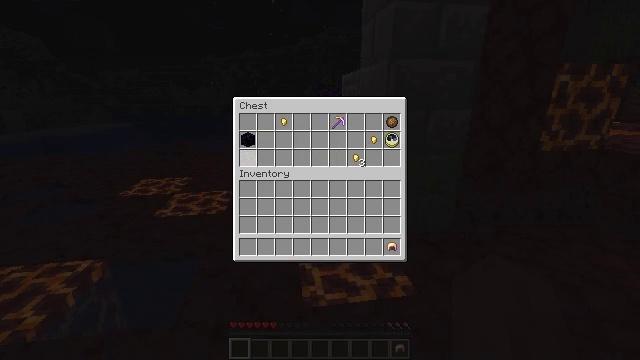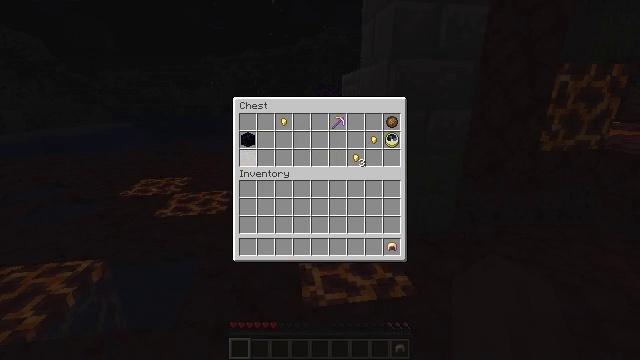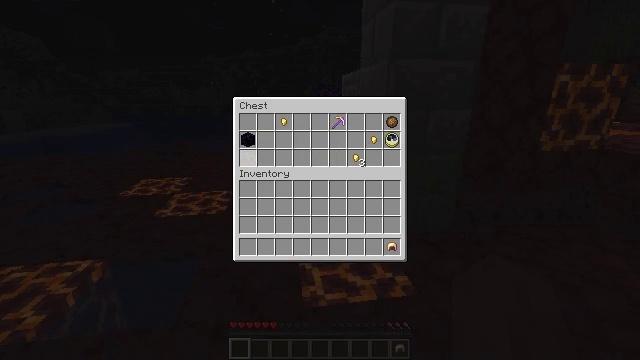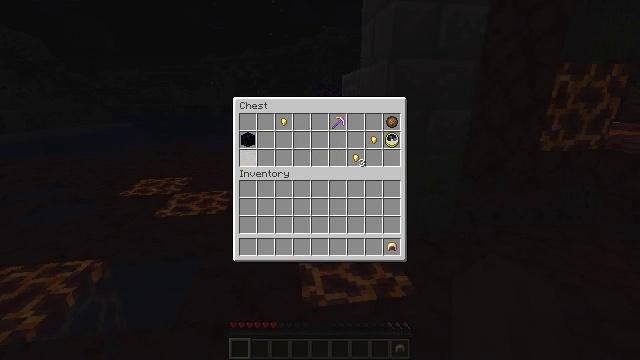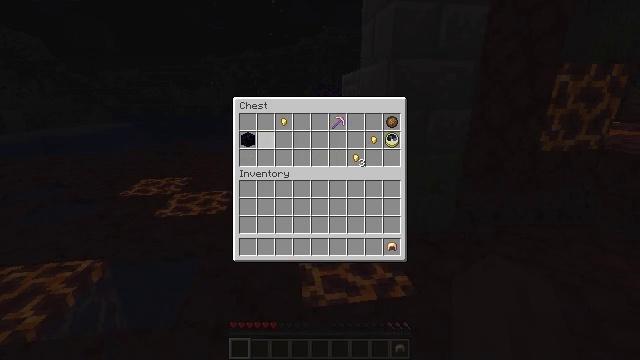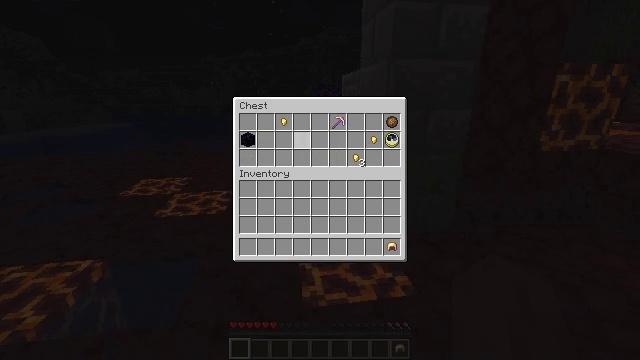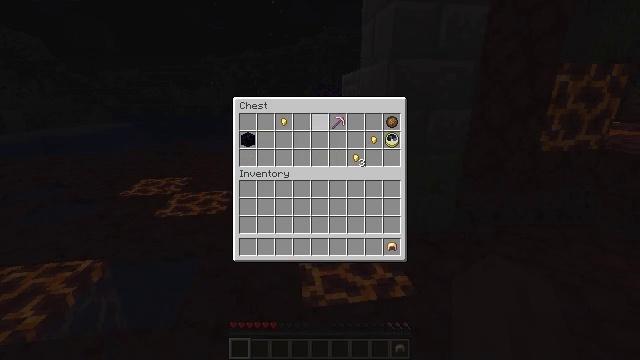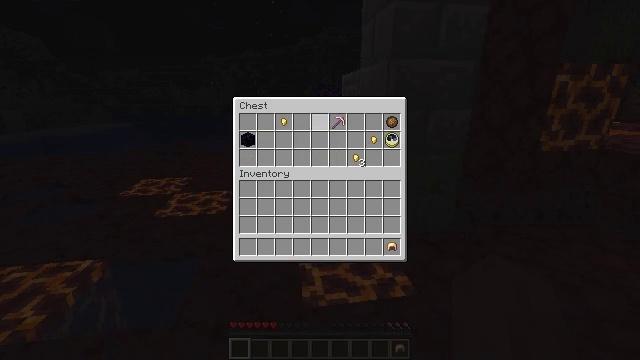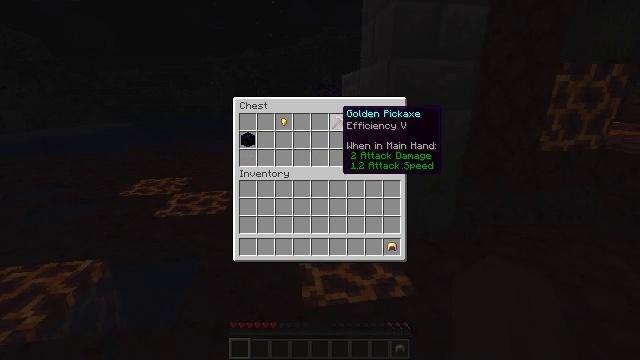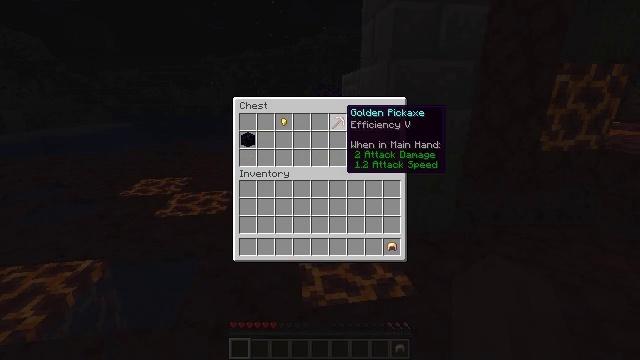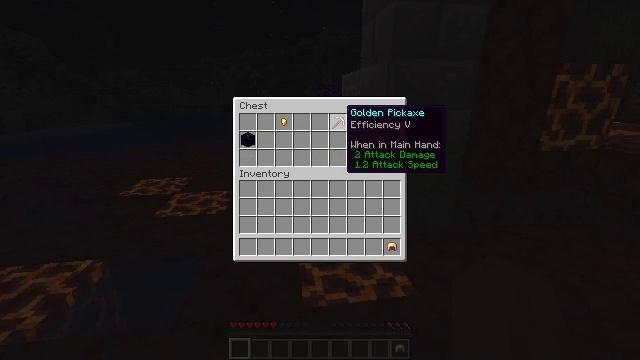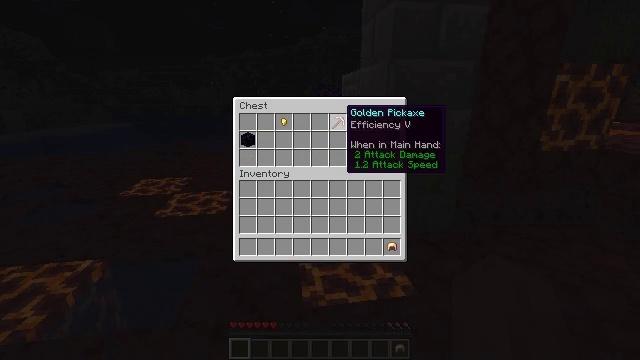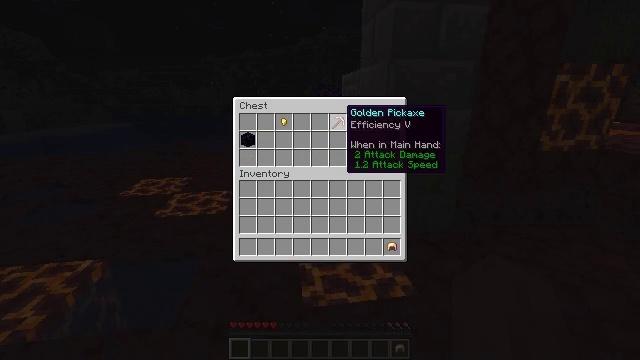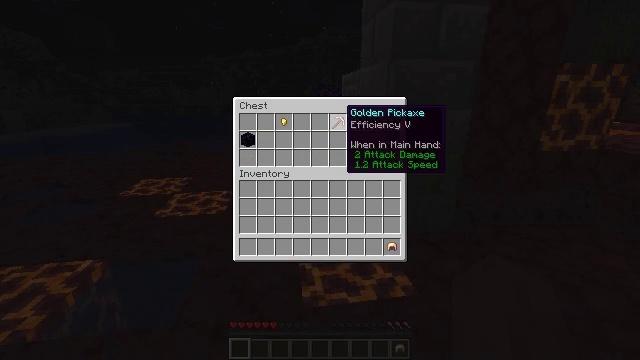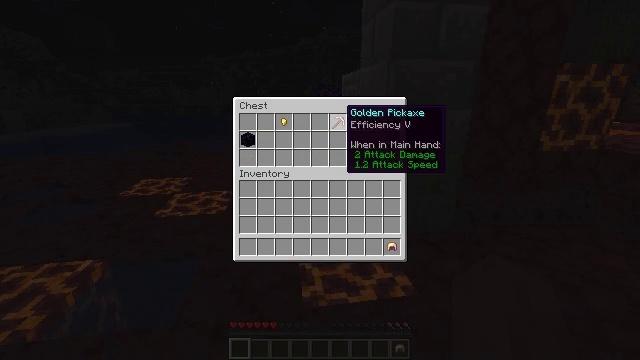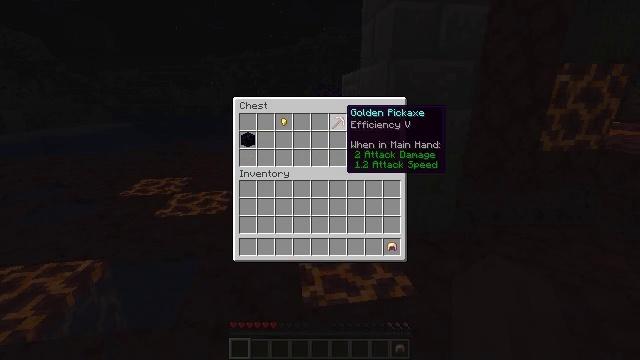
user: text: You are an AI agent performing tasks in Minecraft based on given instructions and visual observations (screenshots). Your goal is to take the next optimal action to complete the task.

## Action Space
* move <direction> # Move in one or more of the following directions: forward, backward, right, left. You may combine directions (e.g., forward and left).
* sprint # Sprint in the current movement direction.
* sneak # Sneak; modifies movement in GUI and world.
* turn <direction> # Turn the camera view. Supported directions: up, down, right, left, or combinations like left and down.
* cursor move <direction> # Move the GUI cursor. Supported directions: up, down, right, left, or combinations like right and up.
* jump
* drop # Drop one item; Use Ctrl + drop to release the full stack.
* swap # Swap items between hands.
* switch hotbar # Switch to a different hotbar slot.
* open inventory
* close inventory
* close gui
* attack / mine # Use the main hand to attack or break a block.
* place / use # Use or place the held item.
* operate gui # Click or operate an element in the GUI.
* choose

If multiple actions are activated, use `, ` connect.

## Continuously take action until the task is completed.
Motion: motion action
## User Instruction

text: Break the grass block.
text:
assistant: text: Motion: sneak
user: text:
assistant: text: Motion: sneak
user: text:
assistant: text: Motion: sneak
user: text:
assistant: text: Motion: sneak, cursor move right and up
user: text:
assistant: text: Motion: sneak, cursor move right and up
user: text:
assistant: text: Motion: sneak, cursor move right
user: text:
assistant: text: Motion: sneak, cursor move right
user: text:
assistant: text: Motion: sneak, cursor move right
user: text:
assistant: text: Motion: sneak
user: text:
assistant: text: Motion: sneak
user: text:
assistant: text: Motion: sneak
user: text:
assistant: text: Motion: sneak
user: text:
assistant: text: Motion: sneak
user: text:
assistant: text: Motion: sneak
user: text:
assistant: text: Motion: sneak
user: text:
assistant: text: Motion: sneak
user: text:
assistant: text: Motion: sneak, operate gui
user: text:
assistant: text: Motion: sneak, operate gui
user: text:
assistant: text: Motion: sneak
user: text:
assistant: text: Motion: sneak
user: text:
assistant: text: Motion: sneak
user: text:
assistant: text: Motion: sneak
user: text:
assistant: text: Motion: no_op
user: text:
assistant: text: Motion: cursor move right and down
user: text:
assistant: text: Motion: cursor move right and down
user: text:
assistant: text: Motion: cursor move right and down
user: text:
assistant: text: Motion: cursor move down
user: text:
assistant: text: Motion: no_op
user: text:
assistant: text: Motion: no_op
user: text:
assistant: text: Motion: no_op